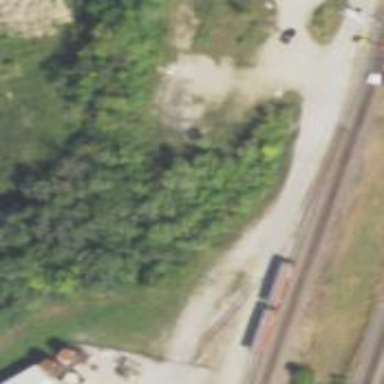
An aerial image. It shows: Abandoned railway.